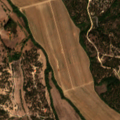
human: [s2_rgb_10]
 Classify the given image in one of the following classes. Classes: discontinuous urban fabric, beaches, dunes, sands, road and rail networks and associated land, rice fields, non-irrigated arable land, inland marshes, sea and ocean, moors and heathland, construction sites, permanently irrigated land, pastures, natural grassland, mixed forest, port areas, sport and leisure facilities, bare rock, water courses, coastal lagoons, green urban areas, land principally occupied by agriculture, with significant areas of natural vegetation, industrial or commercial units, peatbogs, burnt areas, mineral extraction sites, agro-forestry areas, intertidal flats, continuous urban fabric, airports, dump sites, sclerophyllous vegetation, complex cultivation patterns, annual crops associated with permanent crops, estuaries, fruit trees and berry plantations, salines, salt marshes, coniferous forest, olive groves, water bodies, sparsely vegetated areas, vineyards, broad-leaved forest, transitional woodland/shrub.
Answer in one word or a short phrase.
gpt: rice fields, pastures, agro-forestry areas, broad-leaved forest